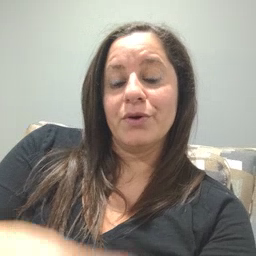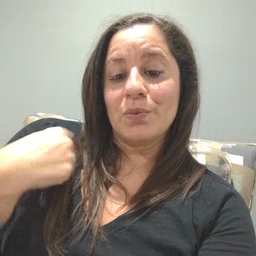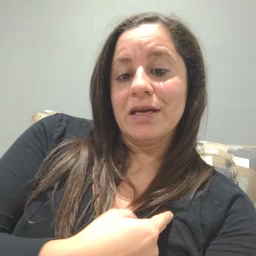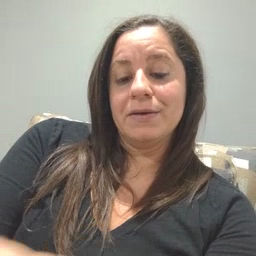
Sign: weus